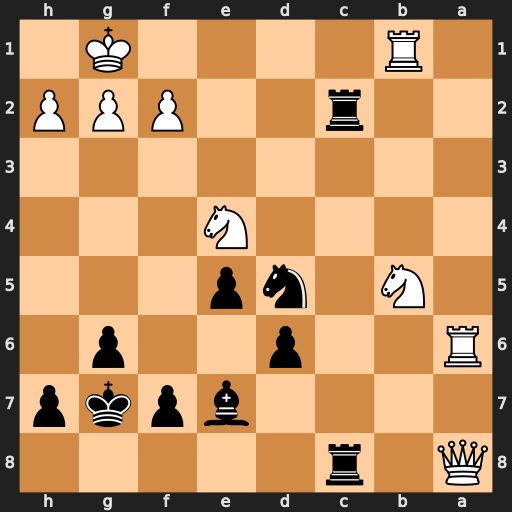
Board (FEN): Q1r5/4bpkp/R2p2p1/1N1np3/4N3/8/2r2PPP/1R4K1
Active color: b
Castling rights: -
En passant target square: -
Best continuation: Rc1+ Rxc1 Rxc1#